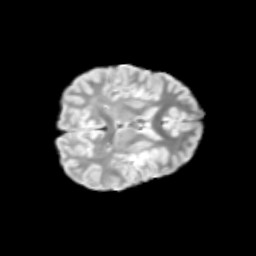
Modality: T2w
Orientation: axial
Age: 11
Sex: male
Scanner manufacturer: siemens
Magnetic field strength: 3 T
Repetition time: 3.8 s
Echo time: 0.07 s